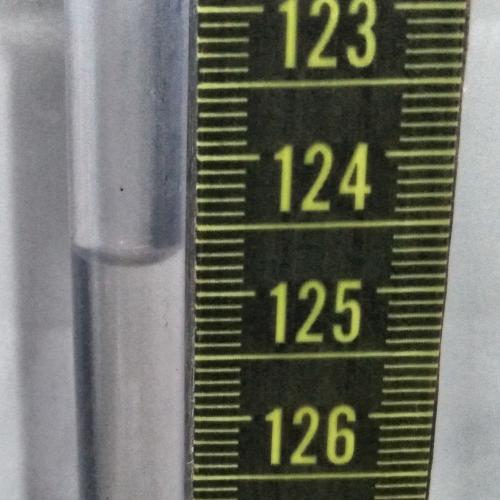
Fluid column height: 124.7 cm